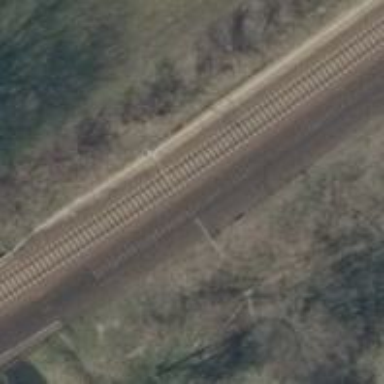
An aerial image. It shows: Milestone along the railway track with catenary mast.